Question: There are referer records in my database. All records include date,clicks, scrolls, countries etc.
And in here, I successfully group referer records and include average values of clicks, scrolls, countries etc. However, I also want to enable date range, like last 3 days.

'''
SELECT *, COUNT(*), COUNT(conv), AVG(clicks), AVG(scrolls),
AVG(spent) FROM track where referid='".$memberr."' GROUP BY
referer ORDER BY ".$sortby." desc limit 0,35
'''
How can I integrate this last 3 days query with my mysql_query above ?
'''
FROM_UNIXTIME(date,'%Y-%m-%d') > CURDATE() - INTERVAL 3 DAY
'''
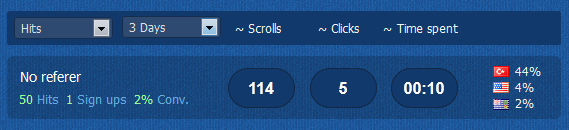
Answer: Pretty simple thing to do, you just need to add another condition:
'''
WHERE date >= DATE_SUB(CURDATE(), INTERVAL 3 DAY) AND date <= CURDATE()
'''